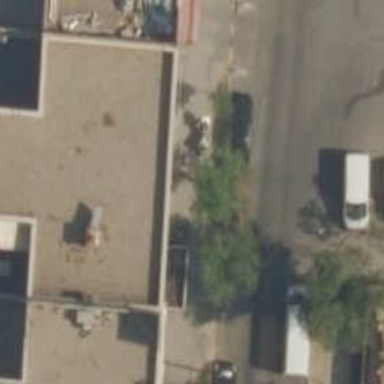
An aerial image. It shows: Car repair shop.